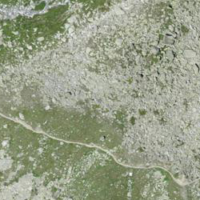
EUNIS habitat code: 31
Species observed at this site:
Geum reptans